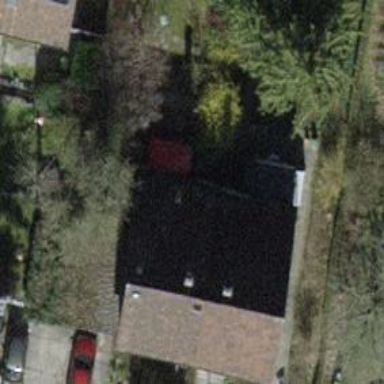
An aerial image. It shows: Building with tiled roof.